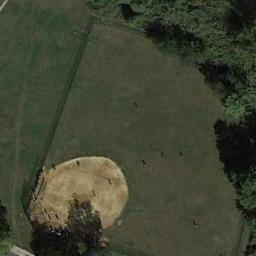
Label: baseball_diamond